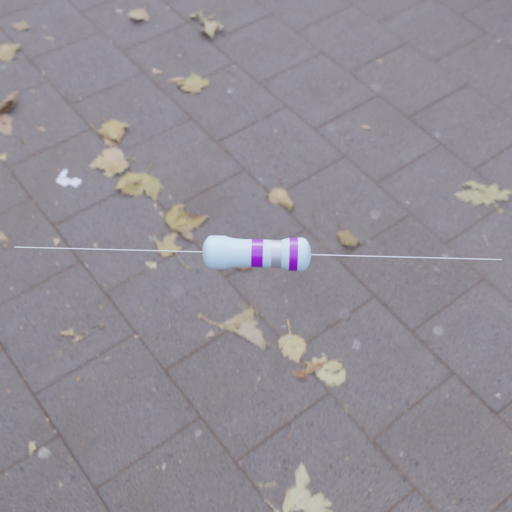
Resistor colour bands (in order): violet, silver, violet